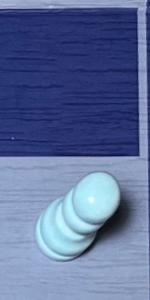
Label: Pawn_White